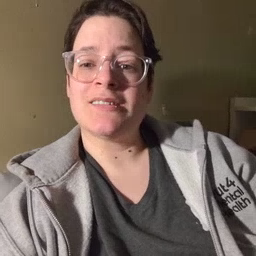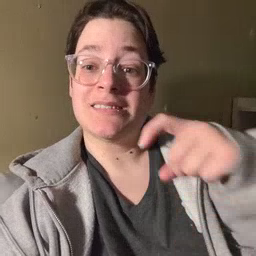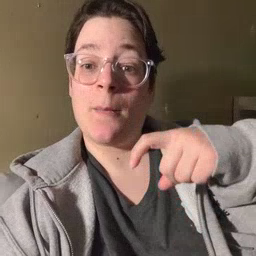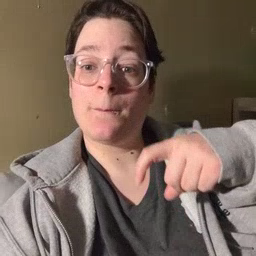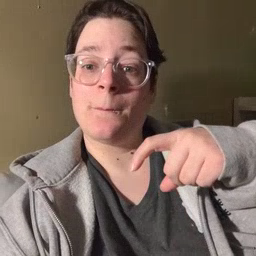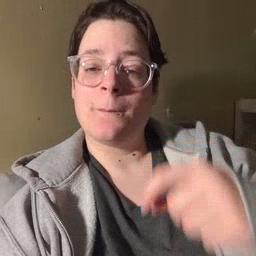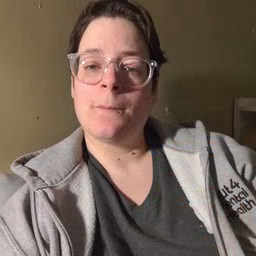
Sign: time